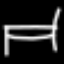
Label: bed